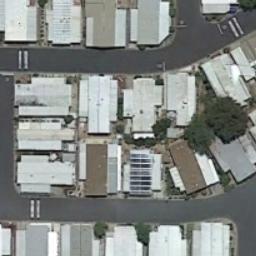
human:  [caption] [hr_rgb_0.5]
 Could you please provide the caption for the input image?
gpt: There are many buildings of different shapes and sizes in the mobile home parks .

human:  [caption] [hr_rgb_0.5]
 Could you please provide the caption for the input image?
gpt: The dense mobile home park has some white mobile homes and some roads go through the mobile home park .

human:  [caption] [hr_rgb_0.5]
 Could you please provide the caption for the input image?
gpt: The mobile home park is on the open place next to the road .

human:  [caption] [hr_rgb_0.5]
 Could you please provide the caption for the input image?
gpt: There are hundreds of neatly arranged mobile homes in this area .

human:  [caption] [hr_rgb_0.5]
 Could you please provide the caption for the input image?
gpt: There are some white buildings in the mobile home park .